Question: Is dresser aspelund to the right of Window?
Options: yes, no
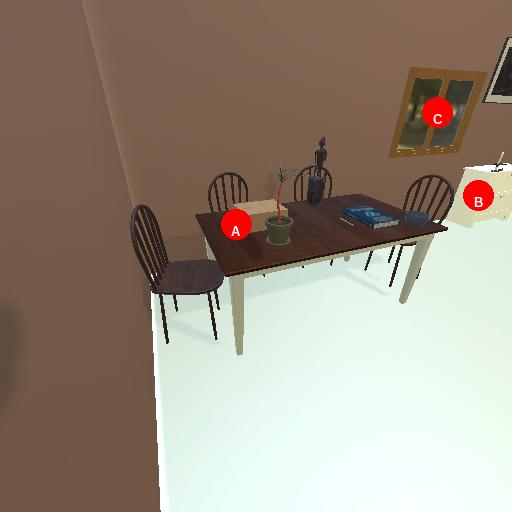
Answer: yes